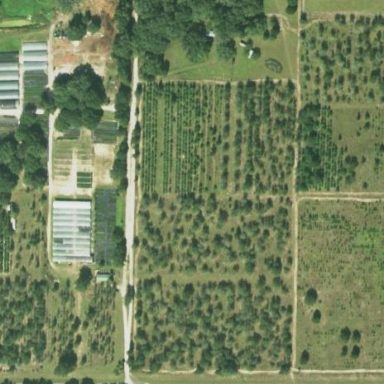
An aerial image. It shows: Plant nursery cultivating trees.